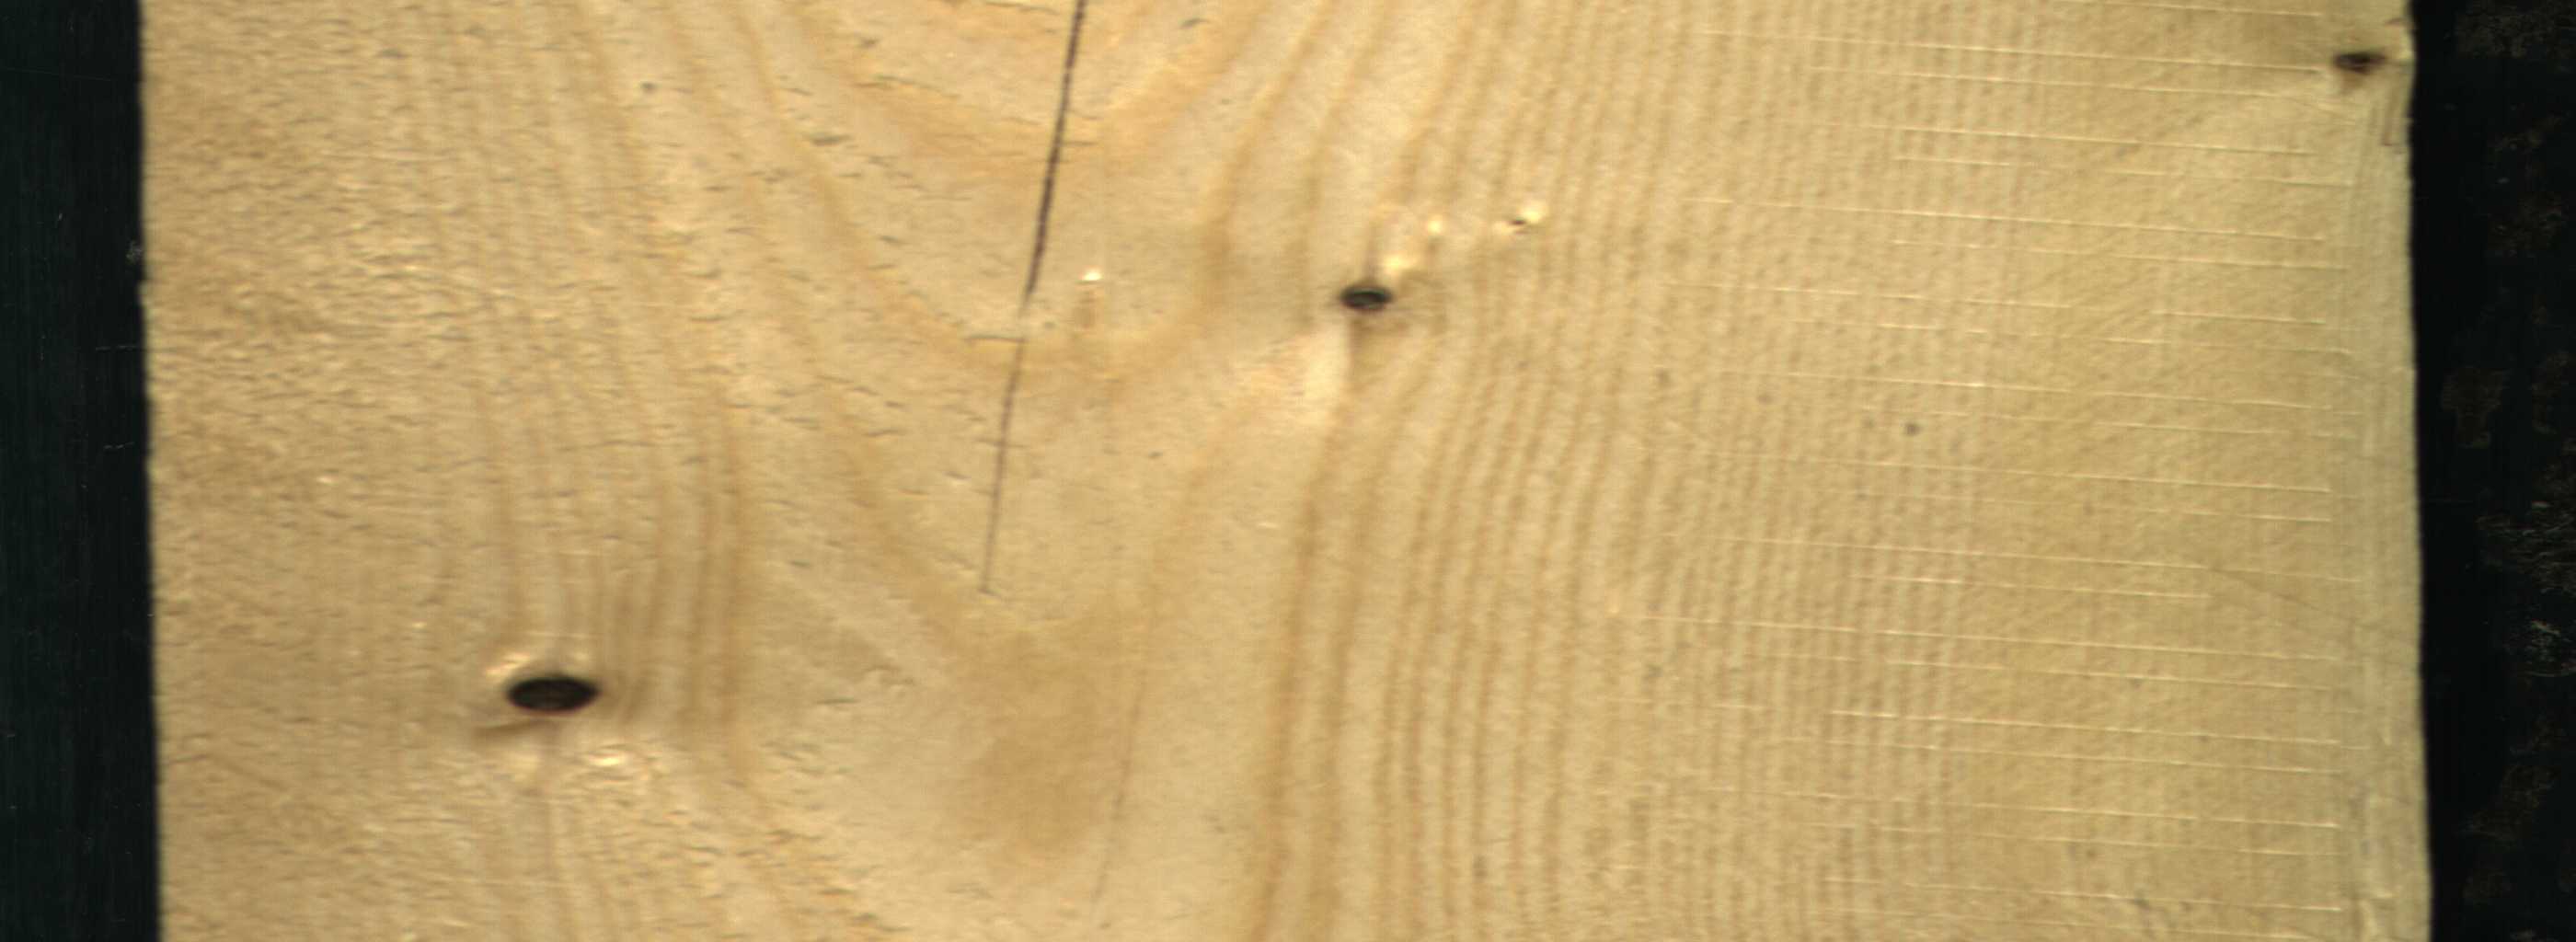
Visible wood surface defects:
Crack
Dead_Knot
Dead_Knot
Dead_Knot
Live_Knot